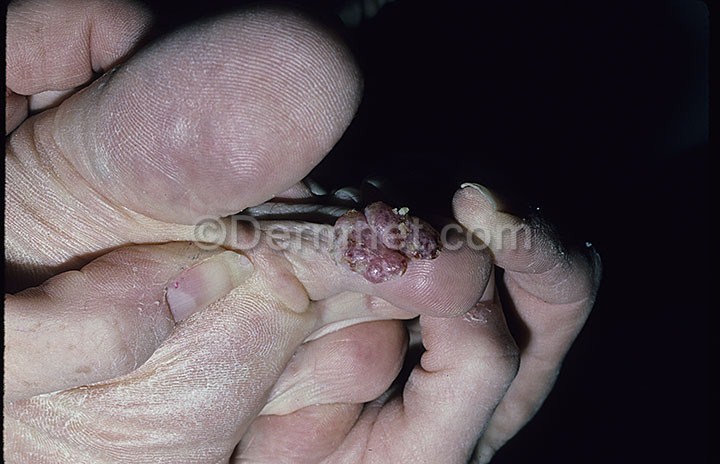
Disease: Seborrheic Keratoses and other Benign Tumors